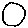
Label: circle